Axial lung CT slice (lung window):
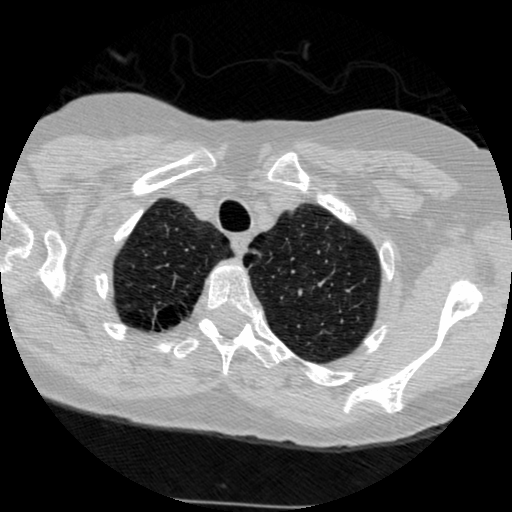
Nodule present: no